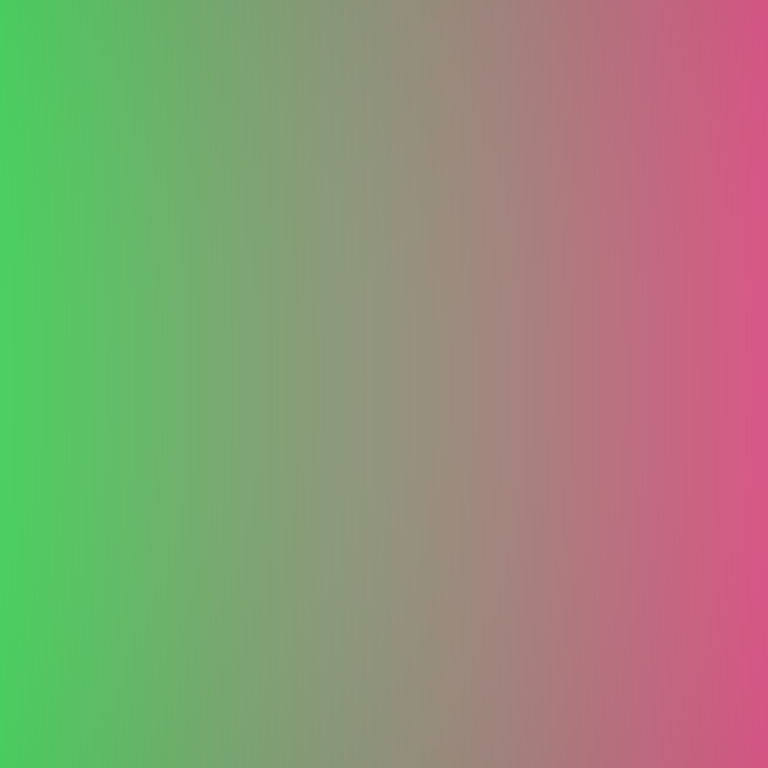
Abstract light effect, smooth gradient from vibrant green to soft pink, calm atmosphere, diffuse light, no room, no furniture, no objects.